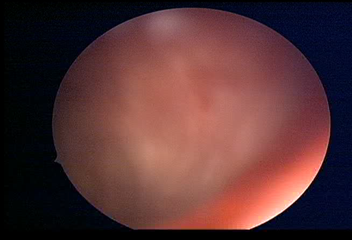
Modality: WLC
Class: Normal mucosa
Bladder cancer association: No